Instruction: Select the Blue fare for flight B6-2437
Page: flights
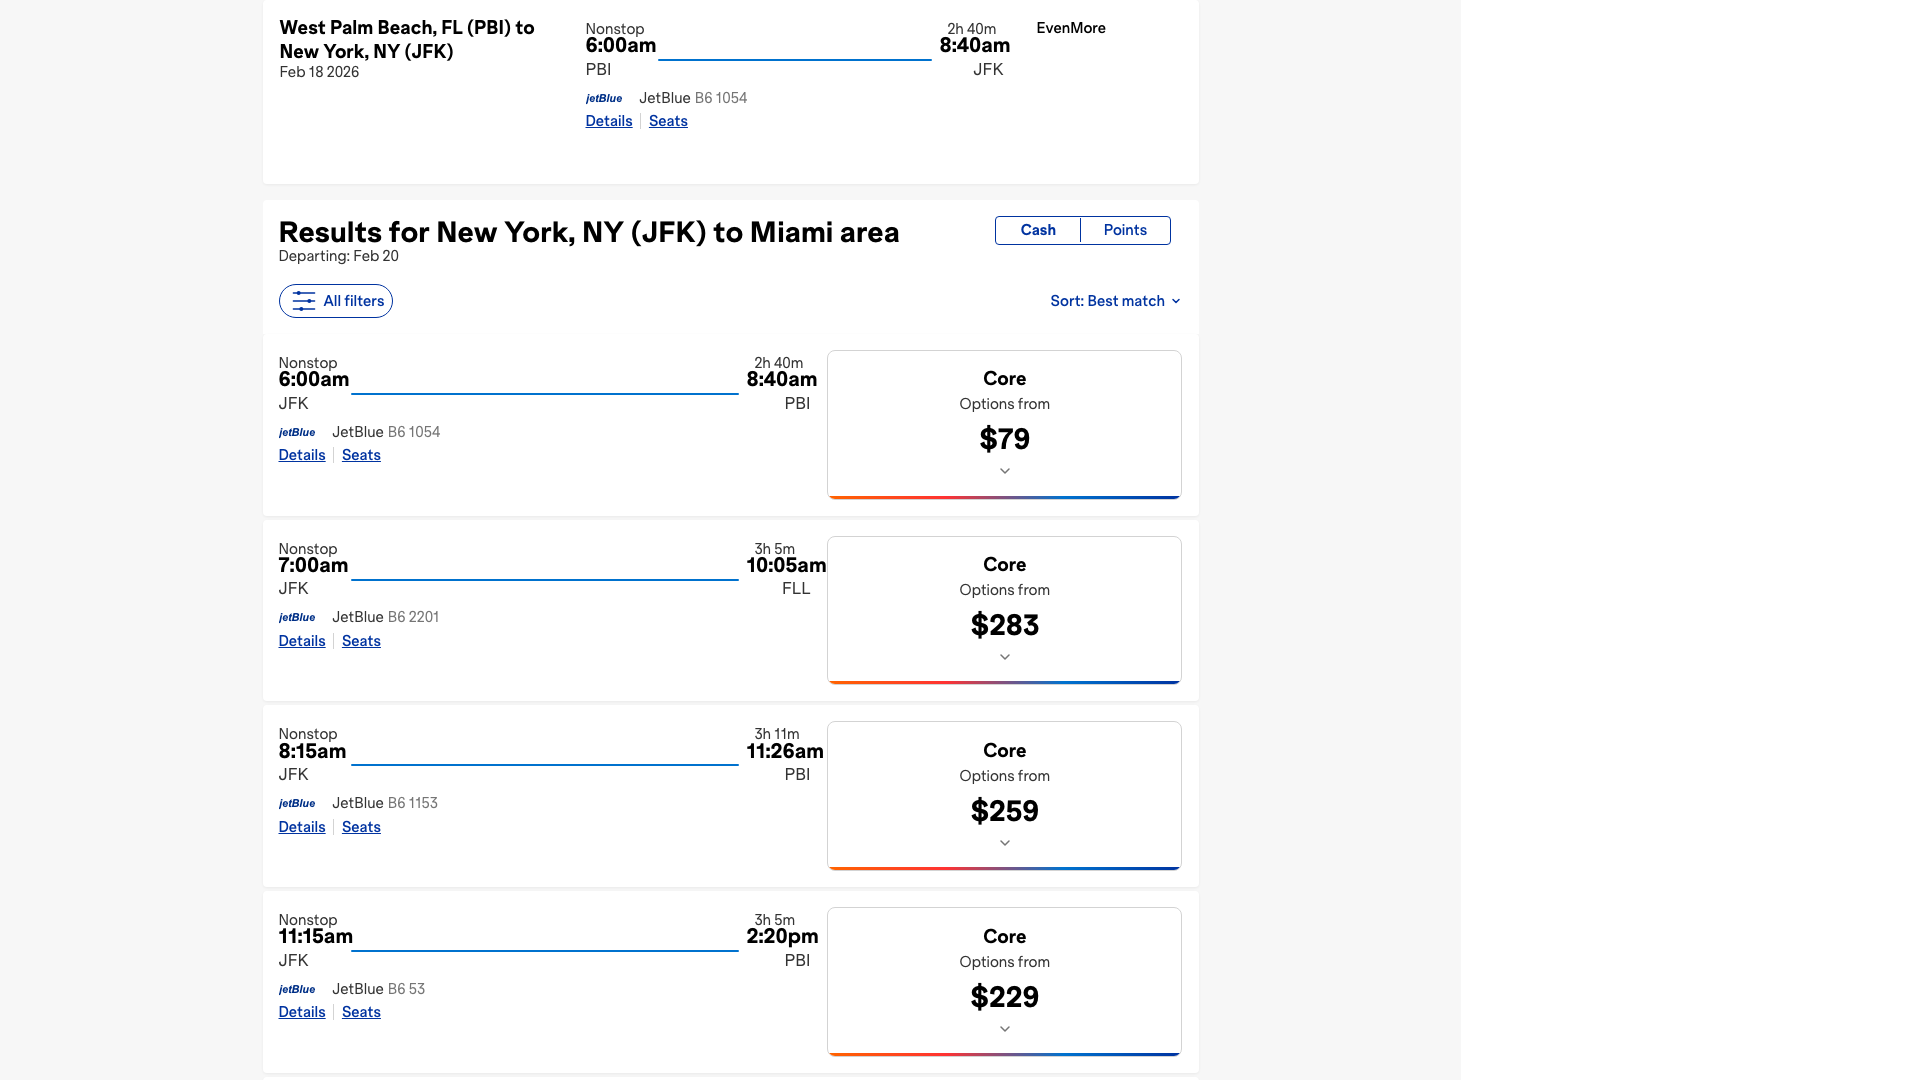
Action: click